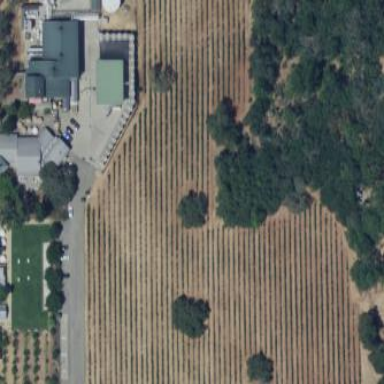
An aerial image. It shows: Vineyard where grapes are grown.